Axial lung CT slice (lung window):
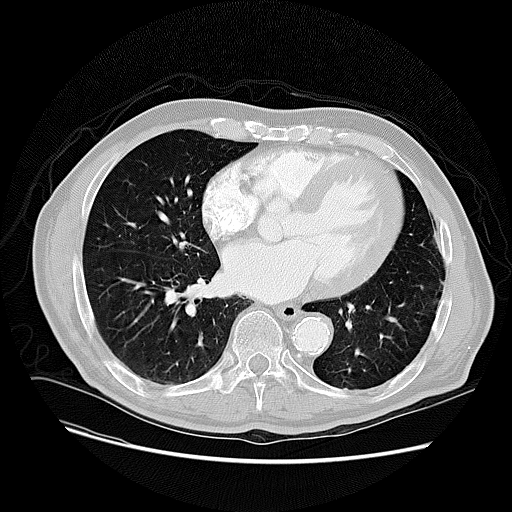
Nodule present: no